Question: I'm trying to perform a keypress event the divs inside the bus_lines div.
'''
$('#bus_lines').keypress(function(e){
var box = $(this).closest("div:hidden").attr("id");
console.log(box);
});
'''
Here's what it looks like in firebug:

It only works on the parent div which is the one with the bus_lines id. If I try to perform keypress events inside of fs_buslines or fs_bustax its not working. I need to know the closest div where the keypress is performed. Basically I'm trying to perform button click events using keyboard shortcuts.
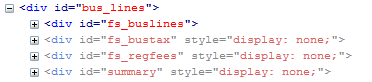
Answer: 'closest' searches through an element's ancestors. It looks like you're looking for the first descendant of the current element that matches a selector. As a result, you want 'find'
'''
var box = $(this).find("div:hidden:first").attr("id");
'''